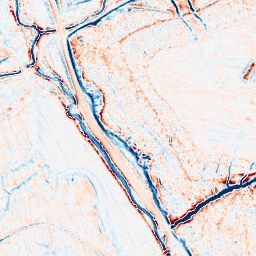
Category: edge_preserving
Decomposition family: anisotropic_diffusion
Decomposition parameters: iterations: 50
kappa: 30
gamma: 0.05
Upsampling method: quartic
Upsampling parameters: scale: 2
Upsampling scale: 2